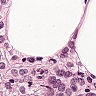
Metastatic tissue present: yes